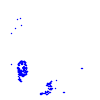
Particle: kaon